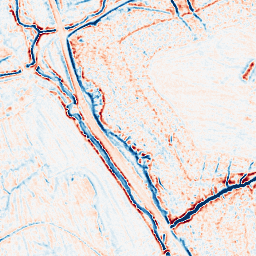
Category: edge_preserving
Decomposition family: bilateral
Decomposition parameters: d: 9
sigma_color: 50
sigma_space: 50
Upsampling method: cubic_mitchell
Upsampling parameters: scale: 8
Upsampling scale: 8